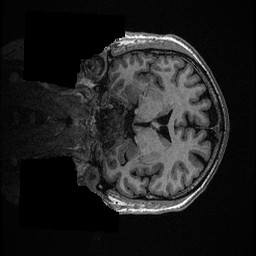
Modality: T1w
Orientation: coronal
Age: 60
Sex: male
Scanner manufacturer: ge
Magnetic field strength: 3 T
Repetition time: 0.006952 s
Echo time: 0.00292 s